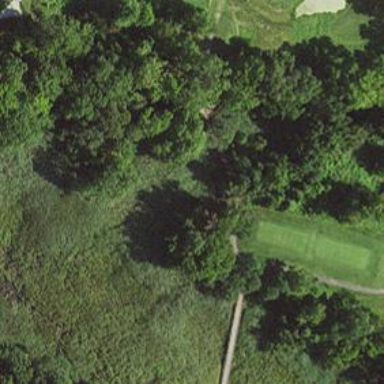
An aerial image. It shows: Path used for both walking and golf.